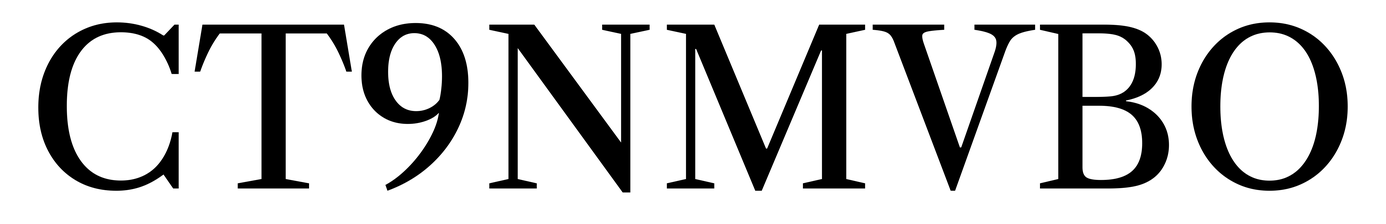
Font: LibreCaslonText_Regular